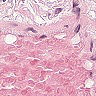
Metastatic tissue present: no